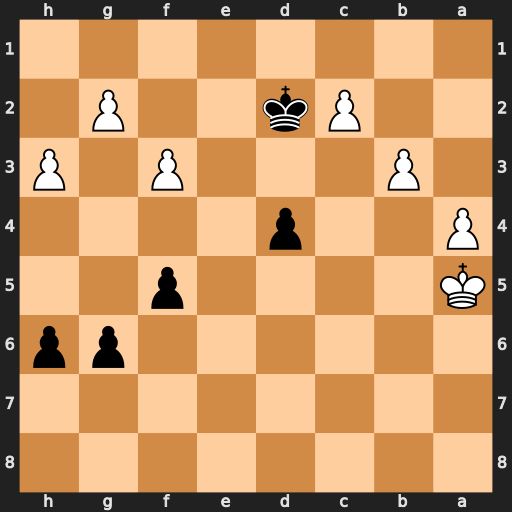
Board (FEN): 8/8/6pp/K4p2/P2p4/1P3P1P/2Pk2P1/8
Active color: b
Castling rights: -
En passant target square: -
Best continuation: Kxc2 b4 d3